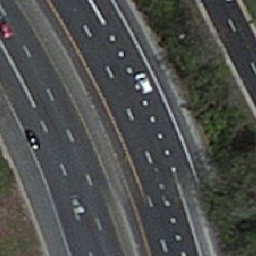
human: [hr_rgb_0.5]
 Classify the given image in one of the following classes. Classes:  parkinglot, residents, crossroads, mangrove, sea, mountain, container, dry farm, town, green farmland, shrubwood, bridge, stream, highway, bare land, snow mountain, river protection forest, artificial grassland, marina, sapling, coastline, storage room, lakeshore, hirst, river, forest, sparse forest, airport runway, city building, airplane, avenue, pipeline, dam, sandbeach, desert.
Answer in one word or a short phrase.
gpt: highway